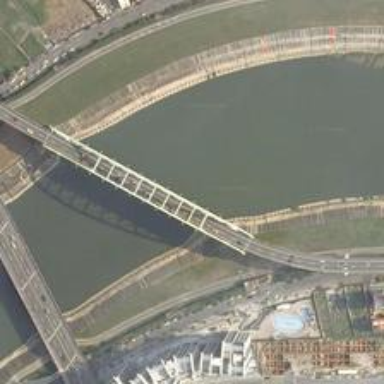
There are two different shapes of the bridges connecting the both side of the river .